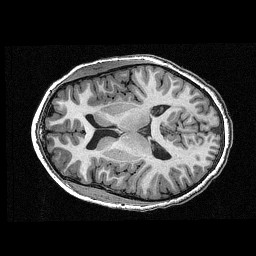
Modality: T1w
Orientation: axial
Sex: female
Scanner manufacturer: siemens
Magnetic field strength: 3 T
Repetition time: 2.3 s
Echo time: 0.00336 s